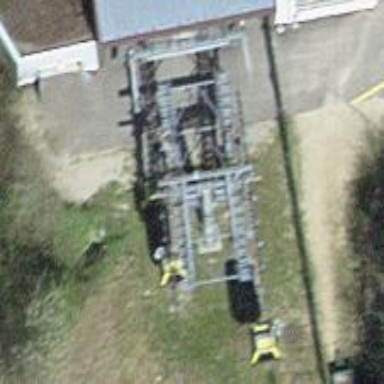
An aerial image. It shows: Pylon for aerialway.